Question: I was going through the list of NuGet Packages and I was updating everything things like bootstrap, jQuery, etc. but while I was doing that, I unthinkingly updated and another package (might have been EF or something else) and it was a update...woops.
I had to jump through hoops by deleting my project, getting an older version from source control and getting everything back to the right versions. Everything is back to normal and I have one last issue.
When I open up any of my views...anywhere in the project, I get this:

Notice how anything using Razor is marked with red error squiggle. They each say .
When I close the file, no errors are shown. Also, when I run the project, there are no issues and everything works PERFECT. The problem is, I have no intellisense and it doesn't recognize any of my razor helpers.
Here are the specifications for my project:
'''
EntityFramework 6.0
Microsoft.Owin 2.1.0.0
Owin 1.0.0
System.Web.Mvc 5.2.2.0
System.Web.Razor 3.0.0.0
'''
In my packages folder I also have:
'''
Microsoft.AspNet.Mvc.5.2.2
Microsoft.AspNet.Razor.3.2.2
Microsoft.WebPages.3.2.2
'''
I've modified my WebConfig to fix multiple errors and it now has the following code in it:
'''
<compilation debug="true" targetFramework="4.5.1">
<assemblies>
<add assembly="System.Web.Abstractions, Version=4.0.0.0, Culture=neutral, PublicKeyToken=31BF3856AD364E35" />
<add assembly="System.Web.Helpers, Version=3.0.0.0, Culture=neutral, PublicKeyToken=31BF3856AD364E35" />
<add assembly="System.Web.Razor, Version=3.0.0.0, Culture=neutral, PublicKeyToken=31BF3856AD364E35" />
<add assembly="System.Web.Routing, Version=4.0.0.0, Culture=neutral, PublicKeyToken=31BF3856AD364E35" />
<add assembly="System.Web.Mvc, Version=5.2.2.0, Culture=neutral, PublicKeyToken=31BF3856AD364E35" />
<add assembly="System.Web.WebPages, Version=3.0.0.0, Culture=neutral, PublicKeyToken=31BF3856AD364E35" />
</assemblies>
</compilation>
'''
and under: '<runtime><assemblyBinding xmlns="urn:schemas-microsoft-com:asm.v1">'
I have these:
'''
<dependentAssembly>
<assemblyIdentity name="WebGrease" publicKeyToken="31bf3856ad364e35" />
<bindingRedirect oldVersion="0.0.0.0-1.5.2.14234" newVersion="1.5.2.14234" />
</dependentAssembly>
<dependentAssembly>
<assemblyIdentity name="Microsoft.AspNet.Identity.Core" publicKeyToken="31bf3856ad364e35" culture="neutral" />
<bindingRedirect oldVersion="0.0.0.0-2.0.0.0" newVersion="2.0.0.0" />
</dependentAssembly>
<dependentAssembly>
<assemblyIdentity name="Newtonsoft.Json" publicKeyToken="30ad4fe6b2a6aeed" culture="neutral" />
<bindingRedirect oldVersion="0.0.0.0-4.5.0.0" newVersion="4.5.0.0" />
</dependentAssembly>
<dependentAssembly>
<assemblyIdentity name="Microsoft.Owin.Security.OAuth" publicKeyToken="31bf3856ad364e35" culture="neutral" />
<bindingRedirect oldVersion="0.0.0.0-2.1.0.0" newVersion="2.1.0.0" />
</dependentAssembly>
<dependentAssembly>
<assemblyIdentity name="Microsoft.Owin" publicKeyToken="31bf3856ad364e35" culture="neutral" />
<bindingRedirect oldVersion="0.0.0.0-2.1.0.0" newVersion="2.1.0.0" />
</dependentAssembly>
<dependentAssembly>
<assemblyIdentity name="Microsoft.Owin.Security" publicKeyToken="31bf3856ad364e35" culture="neutral" />
<bindingRedirect oldVersion="0.0.0.0-2.1.0.0" newVersion="2.1.0.0" />
</dependentAssembly>
<dependentAssembly>
<assemblyIdentity name="Microsoft.Owin.Security.Cookies" publicKeyToken="31bf3856ad364e35" culture="neutral" />
<bindingRedirect oldVersion="0.0.0.0-2.1.0.0" newVersion="2.1.0.0" />
</dependentAssembly>
<dependentAssembly>
<assemblyIdentity name="Microsoft.WindowsAzure.Storage" publicKeyToken="31bf3856ad364e35" culture="neutral" />
<bindingRedirect oldVersion="0.0.0.0-4.2.1.0" newVersion="3.0.3.0" />
</dependentAssembly>
<dependentAssembly>
<assemblyIdentity name="System.Web.Helpers" publicKeyToken="31bf3856ad364e35" />
<bindingRedirect oldVersion="1.0.0.0-3.0.0.0" newVersion="3.0.0.0" />
</dependentAssembly>
<dependentAssembly>
<assemblyIdentity name="System.Web.Razor" publicKeyToken="31bf3856ad364e35" />
<bindingRedirect oldVersion="1.0.0.0-3.0.0.0" newVersion="3.0.0.0" />
</dependentAssembly>
<dependentAssembly>
<assemblyIdentity name="System.Web.WebPages" publicKeyToken="31bf3856ad364e35" />
<bindingRedirect oldVersion="0.0.0.0-3.0.0.0" newVersion="3.0.0.0" />
</dependentAssembly>
<dependentAssembly>
<assemblyIdentity name="System.Web.Mvc" publicKeyToken="31bf3856ad364e35" />
<bindingRedirect oldVersion="0.0.0.0-5.2.2.0" newVersion="5.2.2.0" />
</dependentAssembly>
'''
And on each of the in my project I have the following code inside of the file:
'''
<configSections>
<sectionGroup name="system.web.webPages.razor" type="System.Web.WebPages.Razor.Configuration.RazorWebSectionGroup, System.Web.WebPages.Razor, Version=3.0.0.0, Culture=neutral, PublicKeyToken=31BF3856AD364E35">
<section name="host" type="System.Web.WebPages.Razor.Configuration.HostSection, System.Web.WebPages.Razor, Version=3.0.0.0, Culture=neutral, PublicKeyToken=31BF3856AD364E35" requirePermission="false" />
<section name="pages" type="System.Web.WebPages.Razor.Configuration.RazorPagesSection, System.Web.WebPages.Razor, Version=3.0.0.0, Culture=neutral, PublicKeyToken=31BF3856AD364E35" requirePermission="false" />
</sectionGroup>
</configSections>
'''
Along with this code:
'''
<system.web.webPages.razor>
<host factoryType="System.Web.Mvc.MvcWebRazorHostFactory, System.Web.Mvc, Version=5.0.0.0, Culture=neutral, PublicKeyToken=31BF3856AD364E35" />
<pages pageBaseType="System.Web.Mvc.WebViewPage">
<namespaces>
<add namespace="System.Web.Mvc" />
<add namespace="System.Web.Mvc.Ajax" />
<add namespace="System.Web.Mvc.Html" />
<add namespace="System.Web.Optimization"/>
<add namespace="System.Web.Routing" />
<add namespace="IcapOrg" />
</namespaces>
</pages>
</system.web.webPages.razor>
'''
I have tried uninstalling it, re-installing, upgrading, downgrading, removing and adding assemblies, and many more things I've started to forget. I'm not really sure where to move on from here. I can keep coding but it's just going to be a real pain without intellisense. Thank you in advance for any help.
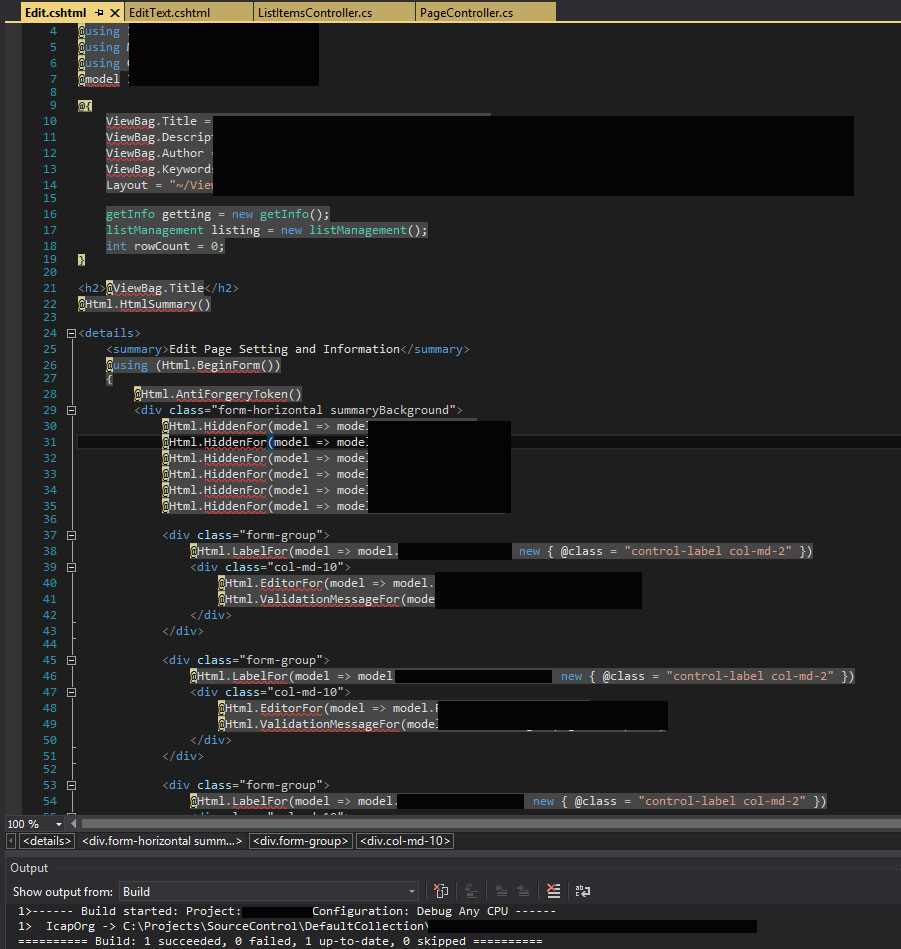
Answer: After days of searching, I finally found this page: <URL>
In my file I found this code:
'''
<system.web.webPages.razor>
<host factoryType="System.Web.Mvc.MvcWebRazorHostFactory, System.Web.Mvc, Version=4.0.0.0, Culture=neutral, PublicKeyToken=31BF3856AD364E35" />
<pages pageBaseType="System.Web.Mvc.WebViewPage">
<namespaces>
<add namespace="System.Web.Mvc" />
<add namespace="System.Web.Mvc.Ajax" />
<add namespace="System.Web.Mvc.Html" />
<add namespace="System.Web.Routing" />
<add namespace="System.Web.Optimization" />
<add namespace="System.Web.Helpers"/>
<add namespace="IcapOrg" />
</namespaces>
</pages>
</system.web.webPages.razor>
'''
Which, as you can see, has the wrong version of MVC on it. I had previously only checking the '<sectionGroup>' tags for the proper version of but I neglected the fact that also needs the proper version. Switching the version to:
'''
<host factoryType="System.Web.Mvc.MvcWebRazorHostFactory, System.Web.Mvc, Version=5.2.0.0, Culture=neutral, PublicKeyToken=31BF3856AD364E35" />
'''
This reminds me to always look over my code VERY carefully.
NOTE: As you can see in the question, the version says 5.0.0, and this one says 4.0.0. Different Web.Config files in my different view folders all had different versions written down. Extremely weird.